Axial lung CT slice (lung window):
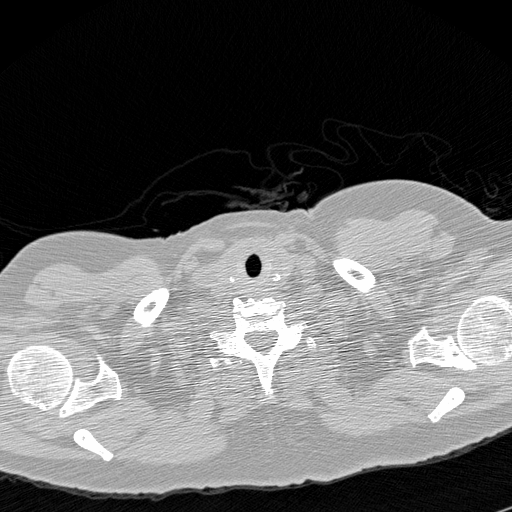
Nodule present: no